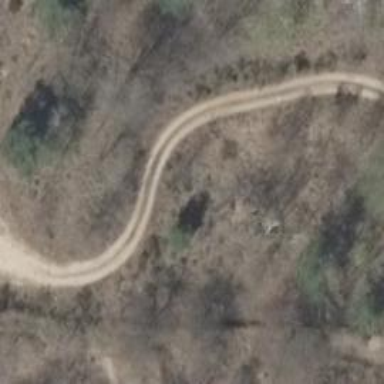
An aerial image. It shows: Well-maintained track road of grade 1.